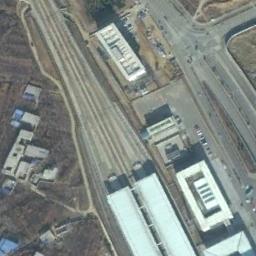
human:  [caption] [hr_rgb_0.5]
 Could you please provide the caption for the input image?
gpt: The railway station is on the bare land next to some buildings .

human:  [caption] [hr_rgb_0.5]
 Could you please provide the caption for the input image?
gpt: The railway station has some railways and white buildings and some fields and other buildings are next to the railway station .

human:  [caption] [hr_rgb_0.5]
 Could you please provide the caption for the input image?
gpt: There is a railway station near the house in the suburbs .

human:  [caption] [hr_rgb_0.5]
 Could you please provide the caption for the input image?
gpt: There are many buildings of different shapes beside the railway station .

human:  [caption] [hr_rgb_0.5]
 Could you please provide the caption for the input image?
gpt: There are some buildings and brown bare land beside the railway station .